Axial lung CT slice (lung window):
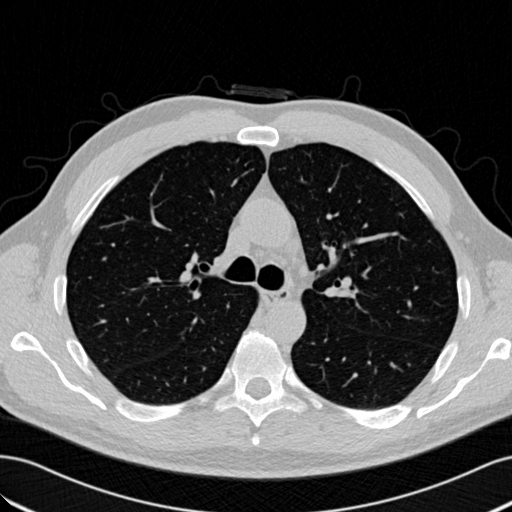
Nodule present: no